Question: I have a JFileChooser and I want to make it oriented from right-to-left, and to do so I use:
'''
applyComponentOrientation(ComponentOrientation.RIGHT_TO_LEFT);
'''
but an issue shows up. The horizontal scrollbar is still set to the left despite the JFileChooser dialog is oriented RTL correctly. Look at this image:

How can I fix it?
Here is an SSCCE:
'''
import javax.swing.JOptionPane;
import javax.swing.UIManager;
import javax.swing.JFileChooser;
import javax.swing.filechooser.FileNameExtensionFilter;
import javax.swing.filechooser.FileView;
import java.io.File;
import java.awt.ComponentOrientation;
import java.awt.Dimension;
public class MyFileChooser extends JFileChooser
{
private String extension;
private String title;
public MyFileChooser(String extension, String title)
{
super();
this.extension = extension;
this.title = title;
addChoosableFileFilter(new FileNameExtensionFilter(String.format("(*.%1$s) fqT %1$s mlft", extension), extension));
applyComponentOrientation(ComponentOrientation.RIGHT_TO_LEFT);
}
@Override public String getDialogTitle()
{
return title;
}
}
'''
'''
import java.awt.*;
import javax.swing.*;
import javax.swing.border.*;
import java.awt.event.*;
public class MainFrame extends JFrame implements ActionListener
{
public MyFileChooser chooser;
public MainFrame()
{
super("Main Frame");
setDefaultCloseOperation(EXIT_ON_CLOSE);
try{ UIManager.setLookAndFeel(UIManager.getSystemLookAndFeelClassName());}
catch(Exception e){ System.out.println("Unable to load Windows look and feel");}
setPreferredSize(new Dimension(300, 100));
((JPanel) getContentPane()).setBorder(new EmptyBorder(13, 13, 13, 13) );
setLayout(new FlowLayout());
JButton btn = new JButton("Open");
btn.setActionCommand("myButton");
btn.addActionListener(this);
add(btn);
JPanel panel = new JPanel();
chooser = new MyFileChooser("aaa", "The Title");
chooser.setAcceptAllFileFilterUsed(false);
chooser.setFileSelectionMode(JFileChooser.FILES_AND_DIRECTORIES);
chooser.setFileHidingEnabled(false);
pack();
setLocationRelativeTo(null);
setVisible(true);
setResizable(false);
}
public void actionPerformed(ActionEvent e)
{
if(e.getActionCommand().equals("myButton"))
{
int status = chooser.showOpenDialog(null);
// blah blah
}
}
public static void main(String[] args)
{
new MainFrame();
}
}
'''
Also, I thought about the following solution but it didn't affect:
'''
JScrollBar scr = new JScrollBar();
scr.applyComponentOrientation(ComponentOrientation.RIGHT_TO_LEFT);
UIManager.put("JScrollPane.ScrollBar", scr);
'''
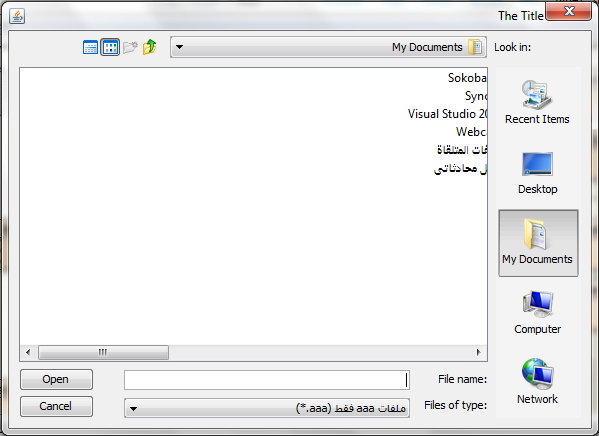
Answer: .... I think that by adding <URL>';
'''
private void getMyComponents() {
Component findList = getJList(chooser);
JList myList = (JList) findList;
//find fileName in the JList and move with ViewPort view to the expected Rectangle
Component myScrollPane = getJScrollPane(chooser);
JScrollPane scrollPane = (JScrollPane) myScrollPane;
JViewport vport = scrollPane.getViewport();
//move with ViewPort view to the expected Rectangle
}
private Component getJList(Component comp) {
if (comp.getClass() == JList.class) {
return comp;
}
if (comp instanceof Container) {
Component[] components = ((Container) comp).getComponents();
for (int i = 0; i < components.length; i++) {
Component child = getJList(components[i]);
if (child != null) {
return child;
}
}
}
return null;
}
private Component getJScrollPane(Component comp) {
if (comp.getClass() == JScrollPane.class) {
return comp;
}
if (comp instanceof Container) {
Component[] components = ((Container) comp).getComponents();
for (int i = 0; i < components.length; i++) {
Component child = getJScrollPane(components[i]);
if (child != null) {
return child;
}
}
}
return null;
}
'''